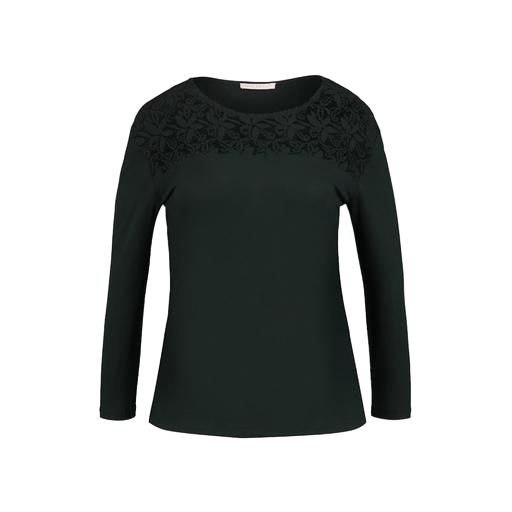
green lace-panel top, lace-yoke t-shirt, green three-quarter-sleeve top only macy, white background